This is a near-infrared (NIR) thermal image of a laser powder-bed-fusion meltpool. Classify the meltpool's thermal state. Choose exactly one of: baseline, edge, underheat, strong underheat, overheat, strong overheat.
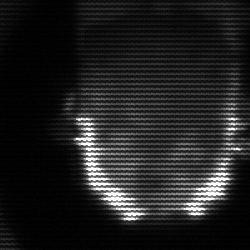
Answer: baseline